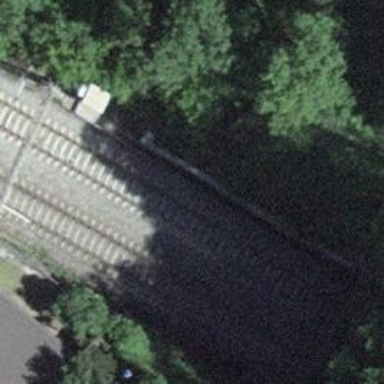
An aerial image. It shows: Railway with electrified contact lines.